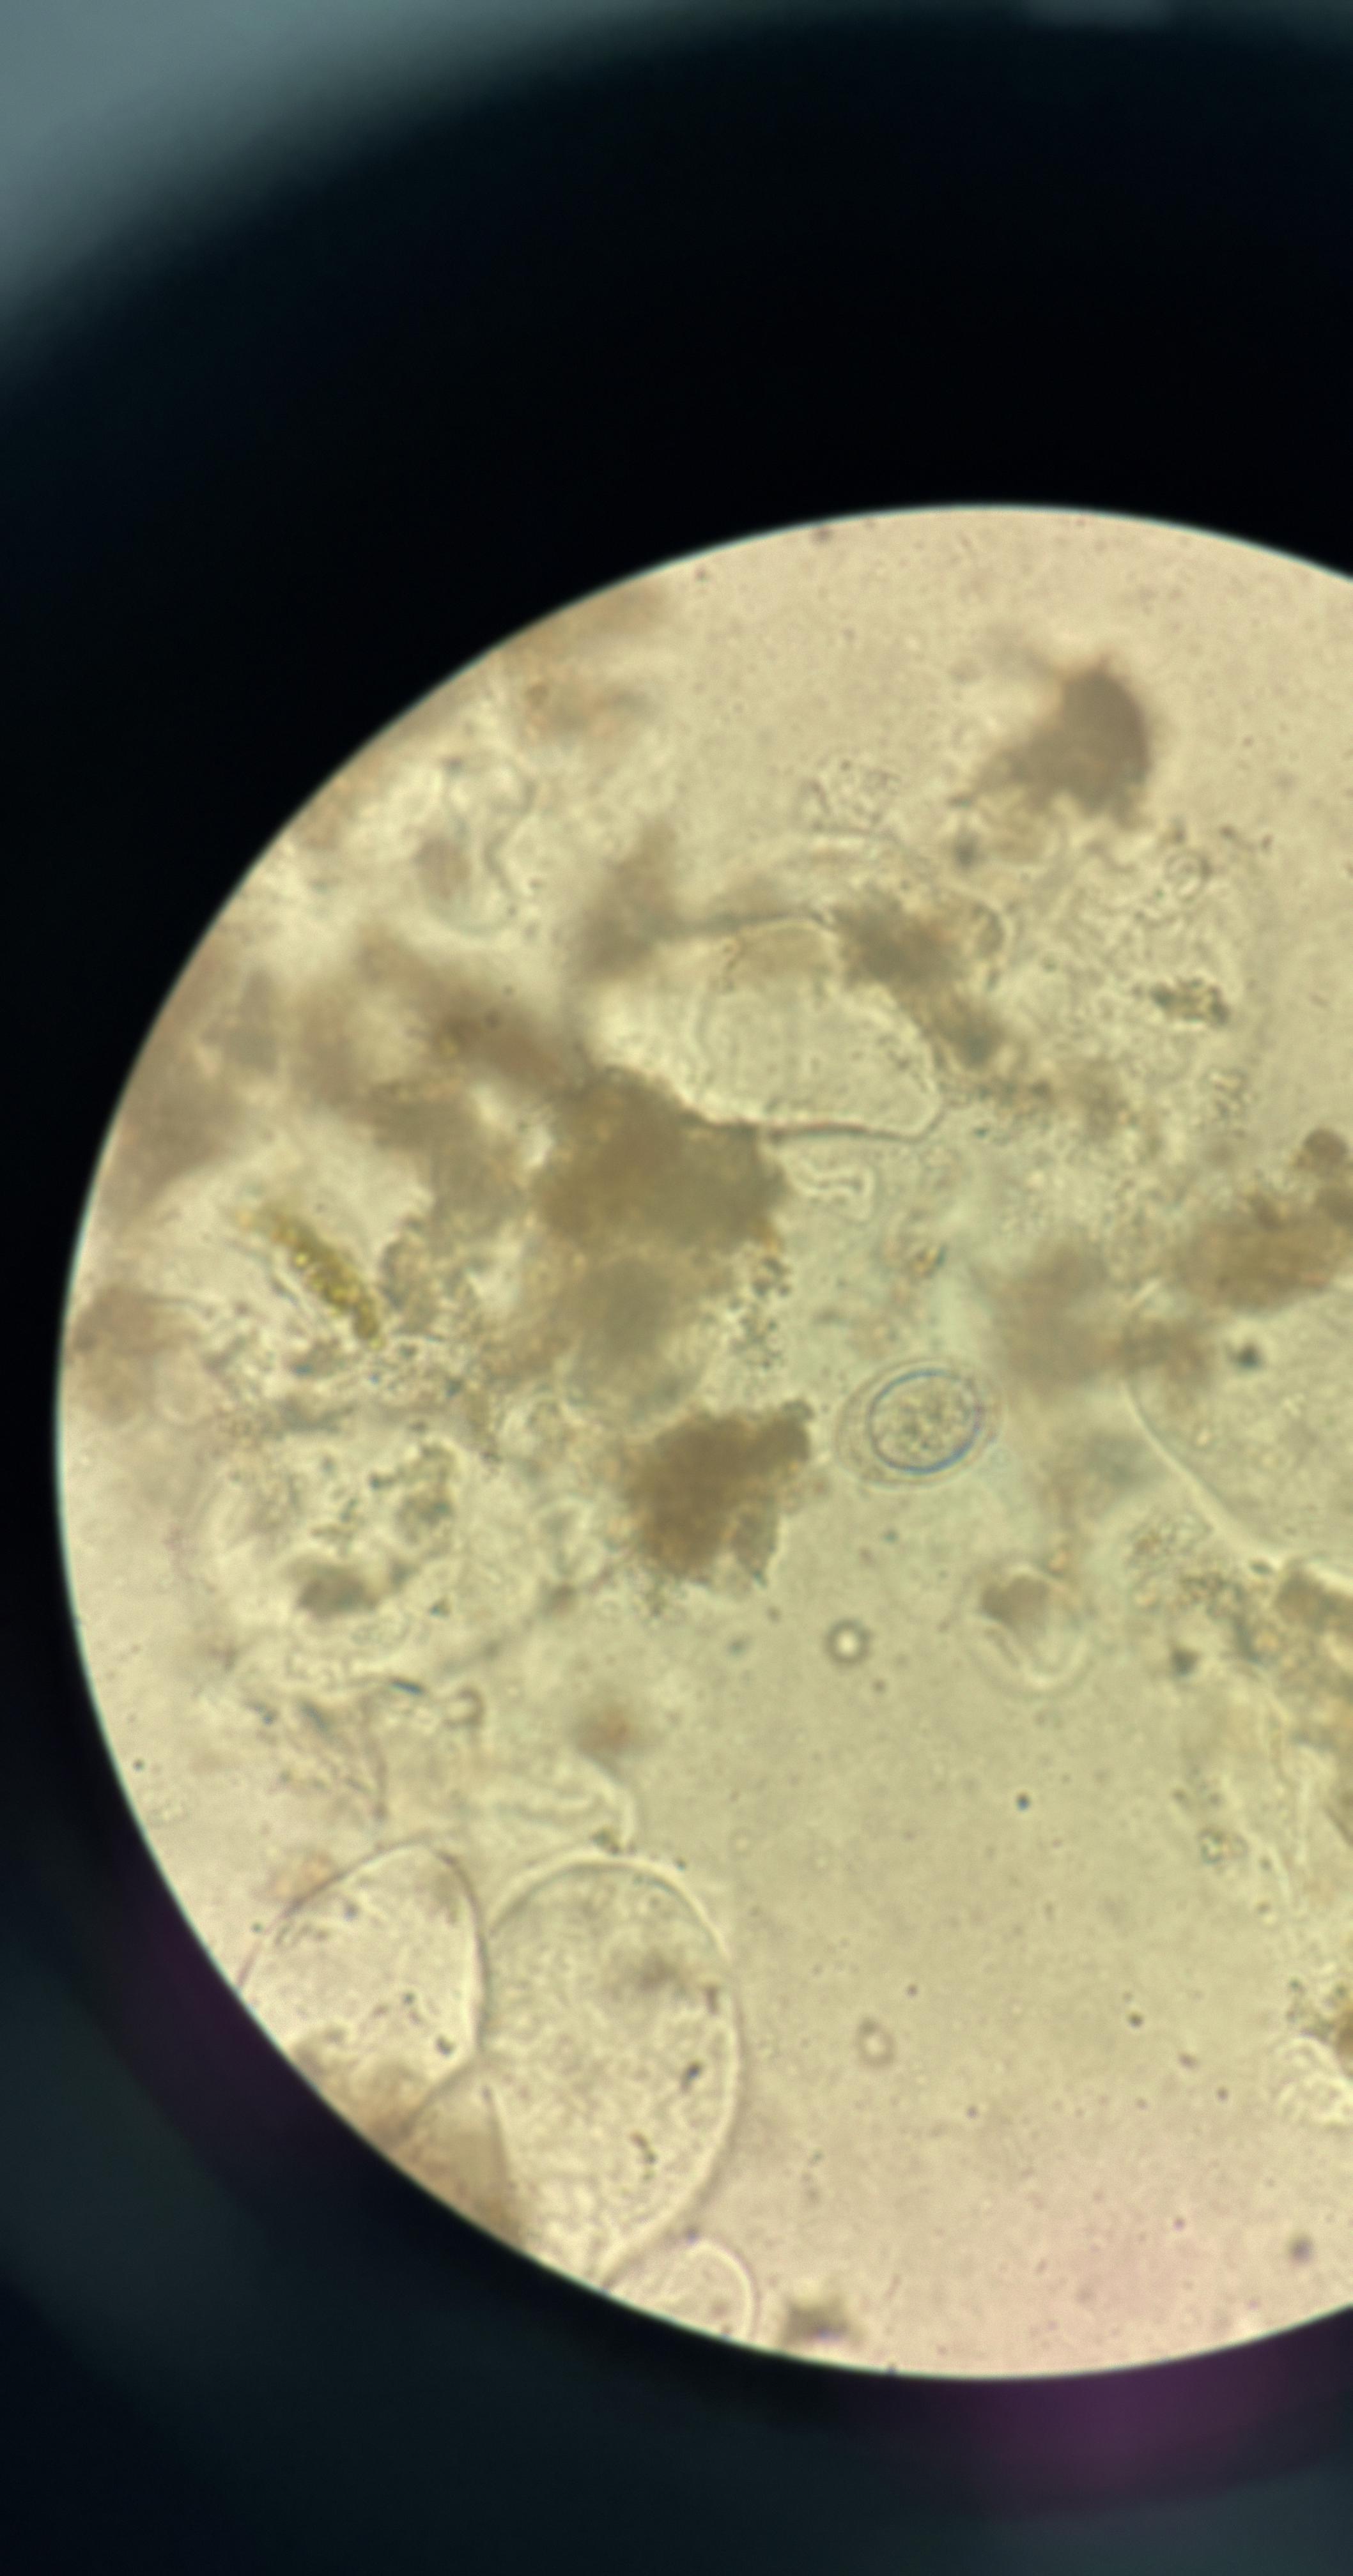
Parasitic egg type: Hymenolepis nana